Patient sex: M
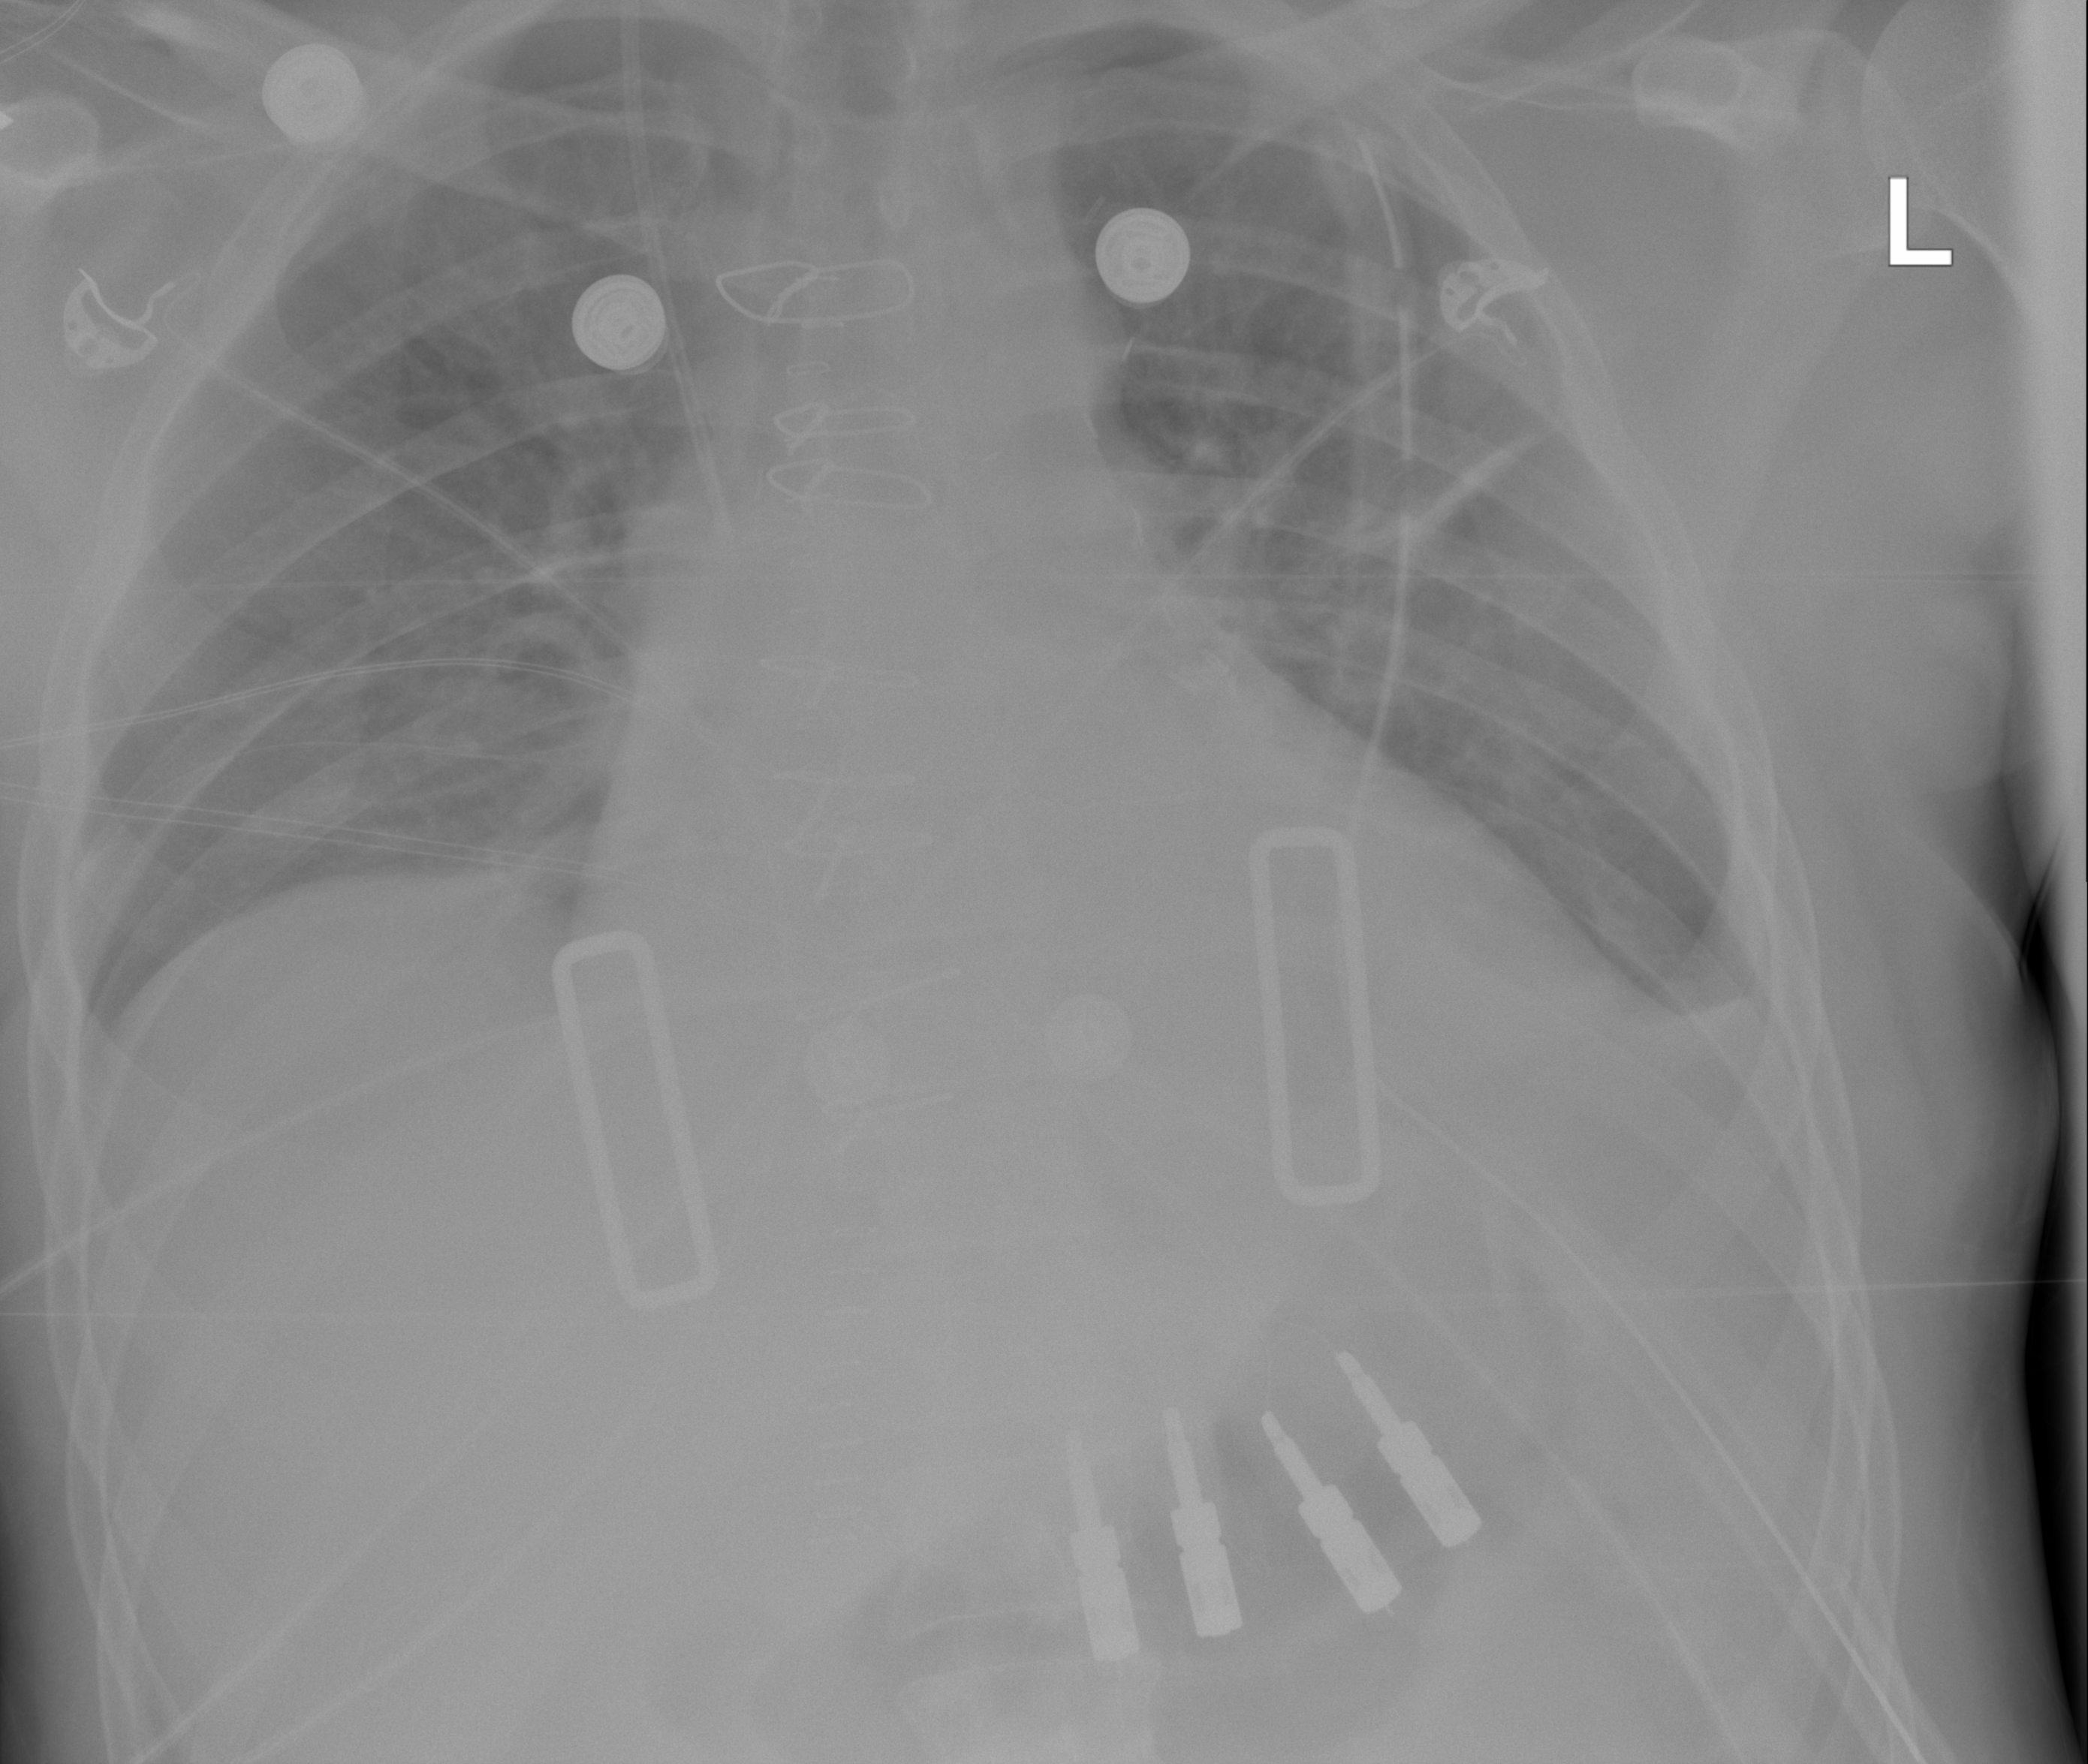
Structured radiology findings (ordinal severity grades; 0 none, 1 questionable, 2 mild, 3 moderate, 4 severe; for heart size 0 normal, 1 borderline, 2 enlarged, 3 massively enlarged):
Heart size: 1
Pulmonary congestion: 0
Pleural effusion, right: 0
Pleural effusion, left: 2
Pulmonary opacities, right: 0
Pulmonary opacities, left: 0
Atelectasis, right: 0
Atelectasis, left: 2